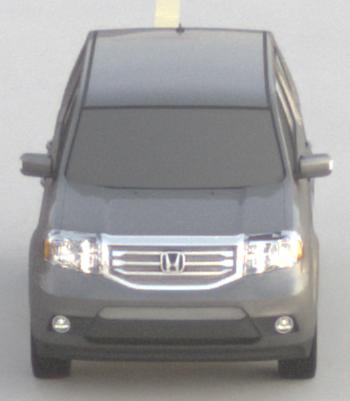
Make: Honda
Model: Pilot
Detailed model: Gen. 2 Facelift
Model produced from: 2012
Model produced until: 2015
Doors: 5
Color: gray
Road condition: dry road
Daytime: sunrise or sunset
Contrast: low contrast